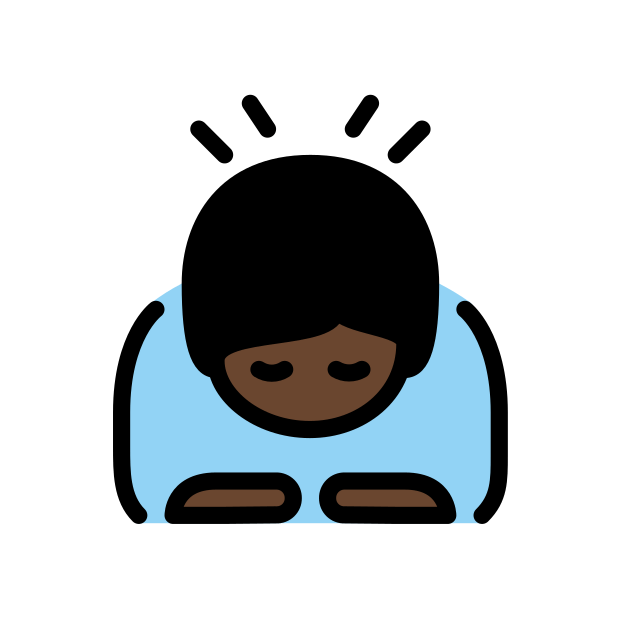
person bowing: dark skin tone